Interaction volume radius: 5 \u00c5
Interaction volume height: 35 \u00c5
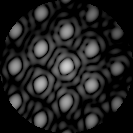
Disorder parameter: 0.1235